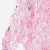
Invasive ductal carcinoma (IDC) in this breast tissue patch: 0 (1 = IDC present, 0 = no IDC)